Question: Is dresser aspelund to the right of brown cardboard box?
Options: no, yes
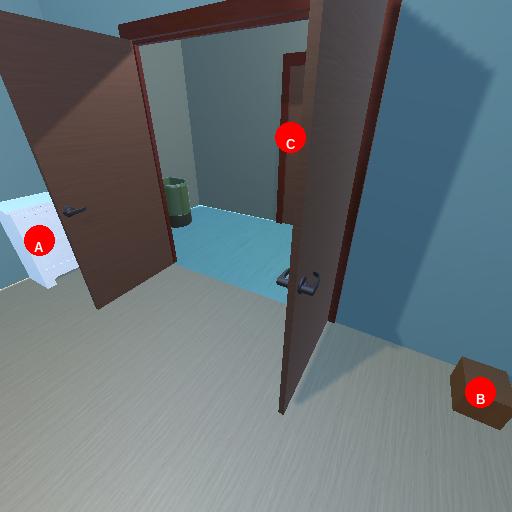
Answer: no